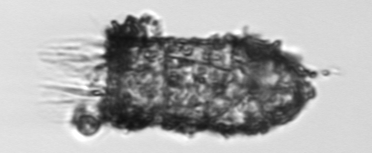
Label: Tintinnopsis